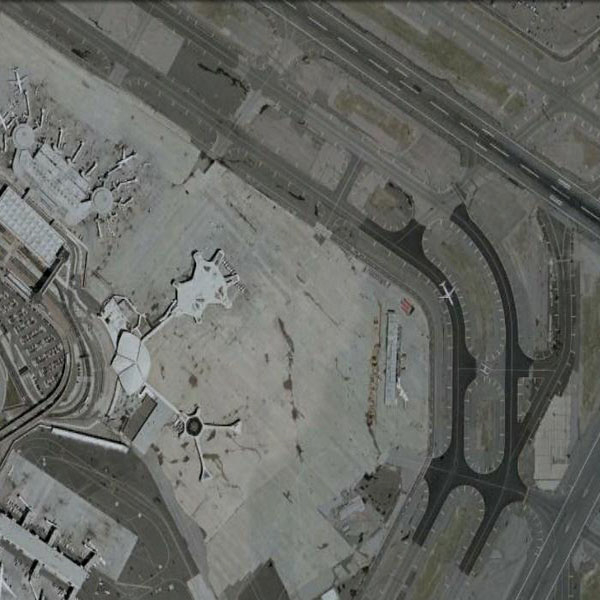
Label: Airport